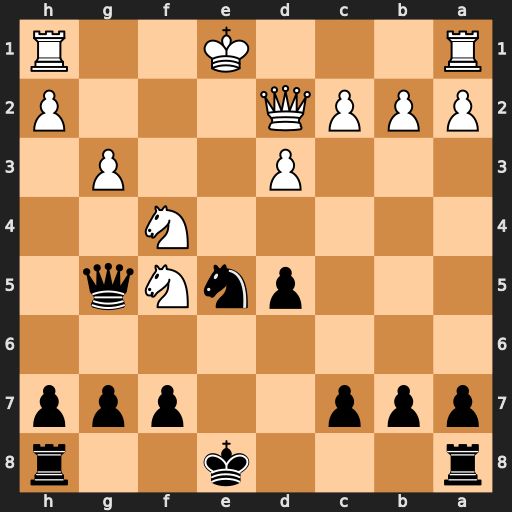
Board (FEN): r3k2r/ppp2ppp/8/3pnNq1/5N2/3P2P1/PPPQ3P/R3K2R
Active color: b
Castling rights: KQkq
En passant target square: -
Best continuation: Nf3+ Kd1 Nxd2